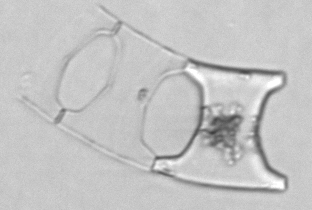
Label: Eucampia